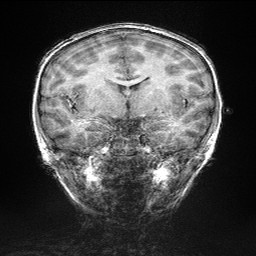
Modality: T1w
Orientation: sagittal
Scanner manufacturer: siemens
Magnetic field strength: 3 T
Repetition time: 2.3 s
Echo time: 0.00298 s